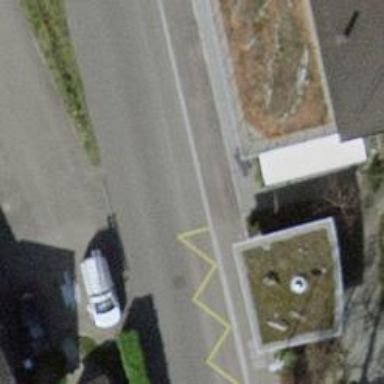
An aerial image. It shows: Public transport stop position.